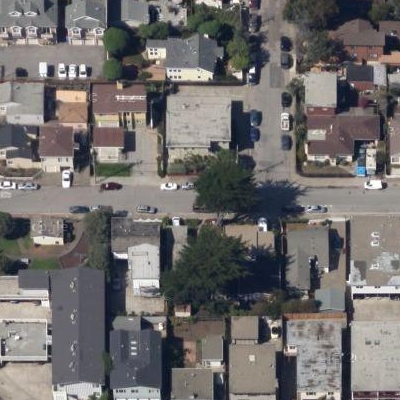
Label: fResident